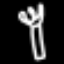
Label: fork